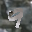
Label: 9